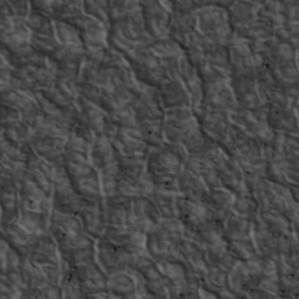
Label: non_frost